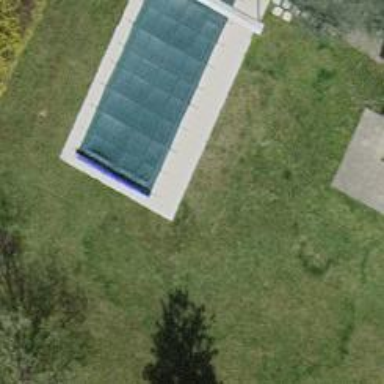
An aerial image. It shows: Swimming pool located in leisure land.